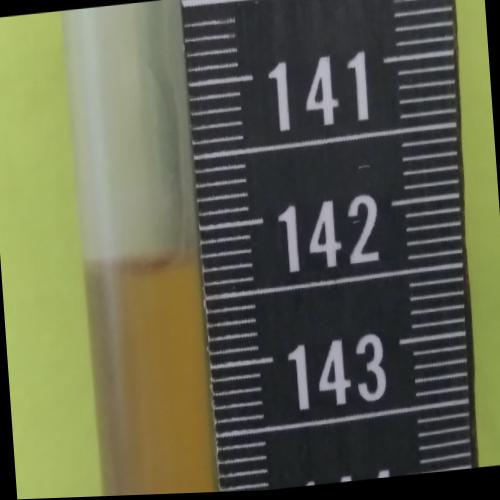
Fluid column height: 142.2 cm